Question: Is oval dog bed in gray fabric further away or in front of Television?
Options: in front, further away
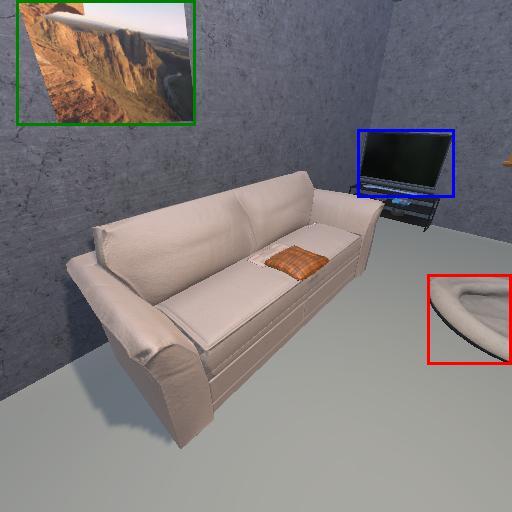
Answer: in front